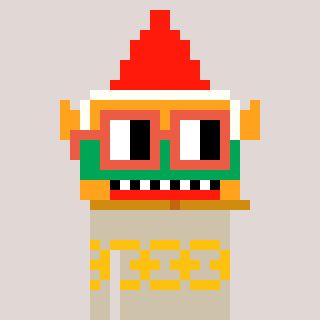
a pixel art character with square orange glasses, a gnome-shaped head and a bege-colored body on a warm background